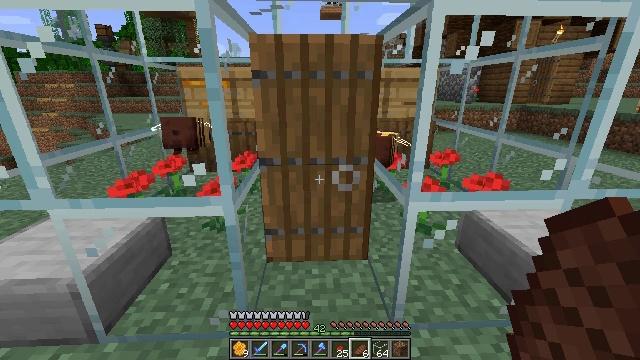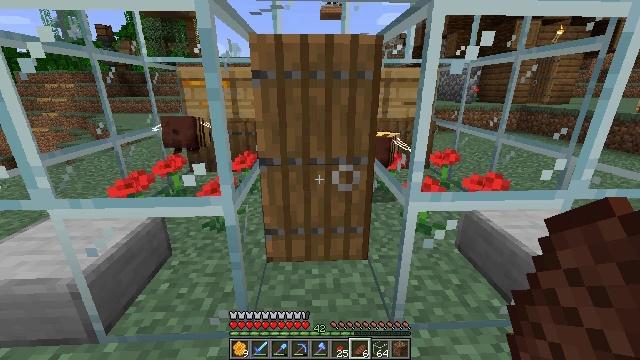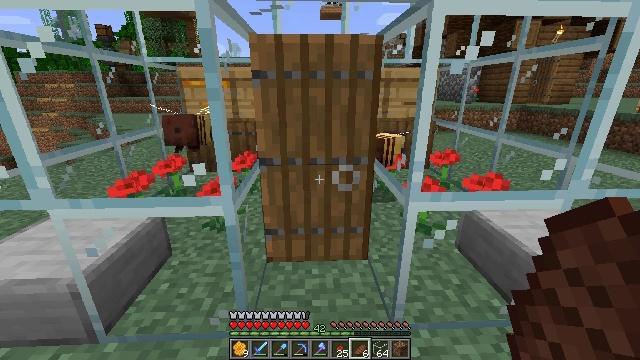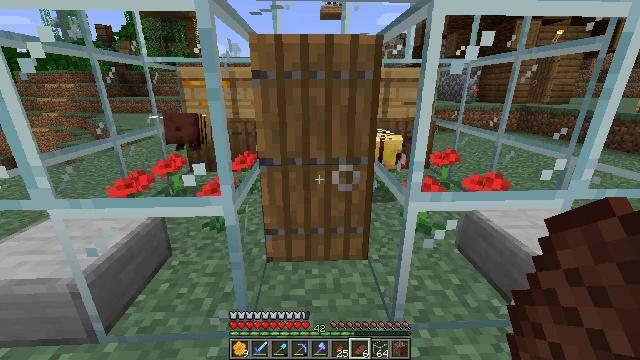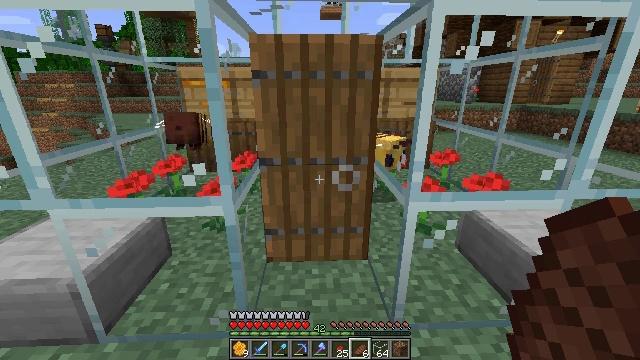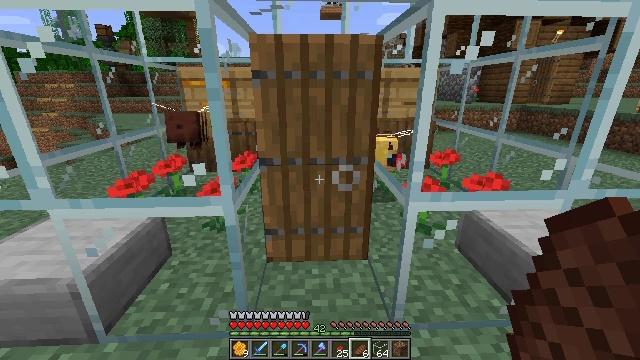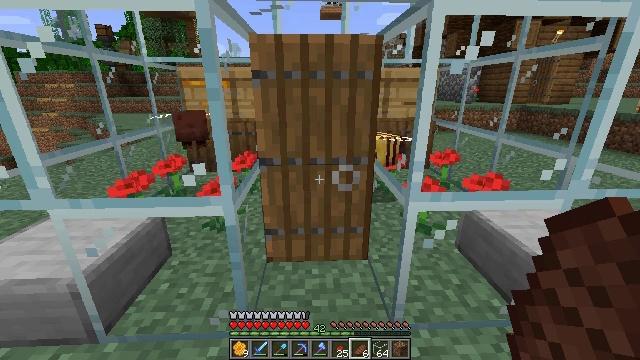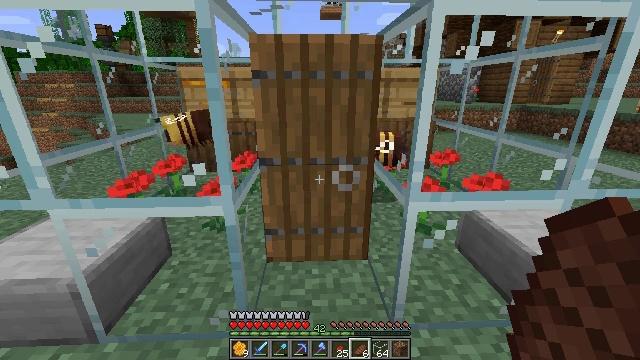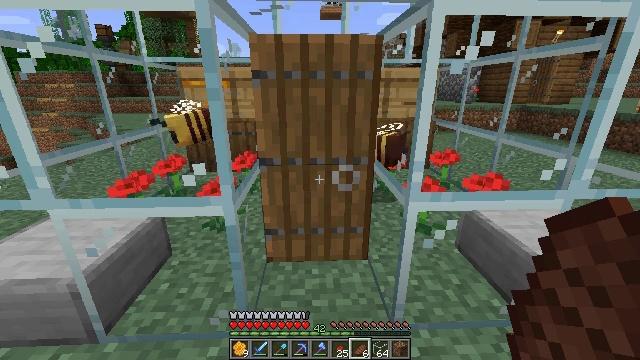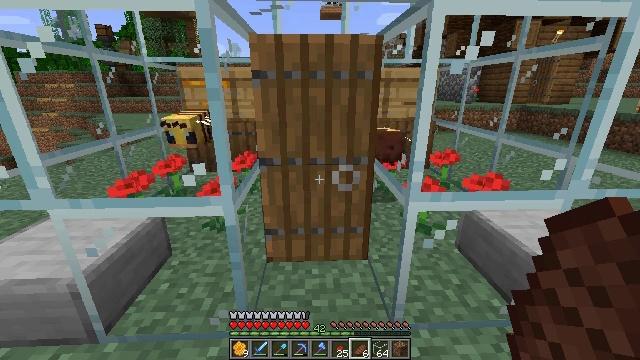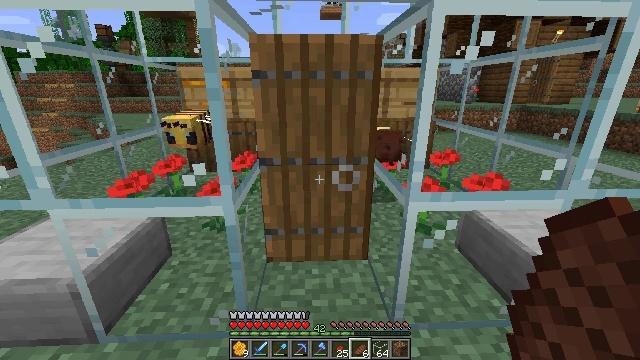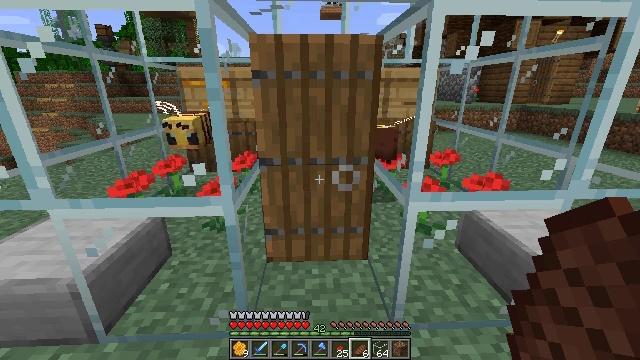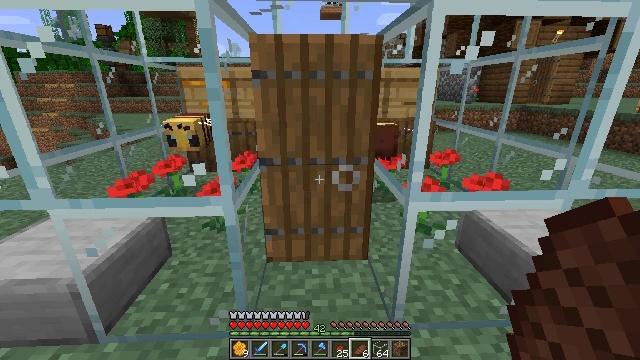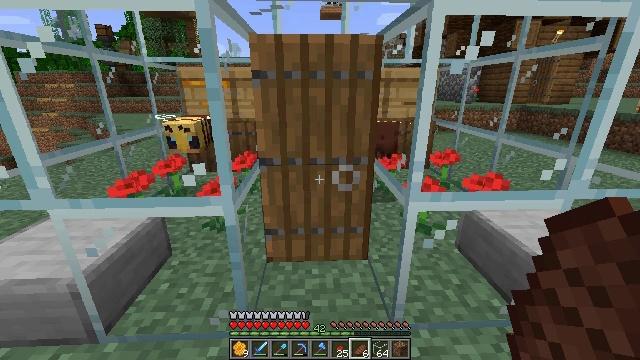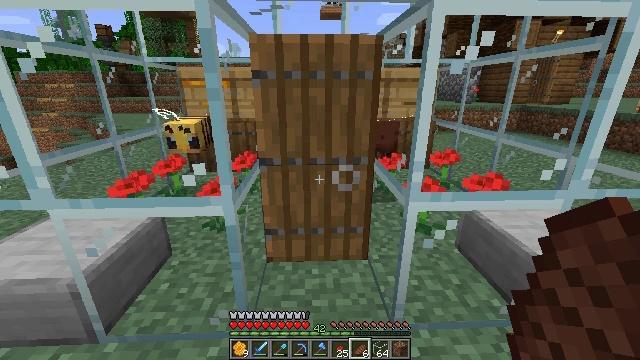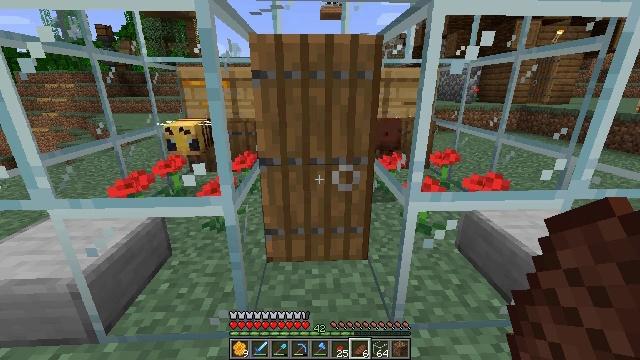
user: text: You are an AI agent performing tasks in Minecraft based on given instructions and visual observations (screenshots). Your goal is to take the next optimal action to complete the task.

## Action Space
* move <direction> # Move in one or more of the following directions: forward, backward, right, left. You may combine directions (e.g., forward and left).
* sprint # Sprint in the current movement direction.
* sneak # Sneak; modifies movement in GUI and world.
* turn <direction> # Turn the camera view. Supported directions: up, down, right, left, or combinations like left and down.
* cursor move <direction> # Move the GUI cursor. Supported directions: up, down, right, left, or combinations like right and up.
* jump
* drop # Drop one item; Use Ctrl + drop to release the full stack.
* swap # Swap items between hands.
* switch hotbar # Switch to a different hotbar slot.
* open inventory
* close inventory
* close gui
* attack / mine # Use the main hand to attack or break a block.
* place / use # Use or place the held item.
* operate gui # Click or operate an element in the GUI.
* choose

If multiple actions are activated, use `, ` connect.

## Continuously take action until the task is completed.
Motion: motion action
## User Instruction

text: Remove the smooth stone slab from a structure.
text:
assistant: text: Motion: no_op
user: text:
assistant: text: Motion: no_op
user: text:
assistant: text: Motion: no_op
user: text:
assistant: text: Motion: no_op
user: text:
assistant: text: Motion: no_op
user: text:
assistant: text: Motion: no_op
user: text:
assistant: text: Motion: no_op
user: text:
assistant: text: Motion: no_op
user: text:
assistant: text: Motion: no_op
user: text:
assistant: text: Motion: no_op
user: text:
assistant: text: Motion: no_op
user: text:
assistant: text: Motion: no_op
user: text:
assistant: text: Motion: no_op
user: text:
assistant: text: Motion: no_op
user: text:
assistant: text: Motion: no_op
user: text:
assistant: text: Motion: no_op
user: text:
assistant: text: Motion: no_op
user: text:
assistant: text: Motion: no_op
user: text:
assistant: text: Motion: no_op
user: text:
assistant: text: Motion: no_op
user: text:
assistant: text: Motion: no_op
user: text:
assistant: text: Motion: no_op
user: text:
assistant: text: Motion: no_op
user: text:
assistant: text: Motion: no_op
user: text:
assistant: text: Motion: no_op
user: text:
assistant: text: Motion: no_op
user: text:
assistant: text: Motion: no_op
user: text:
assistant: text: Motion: no_op
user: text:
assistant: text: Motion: no_op
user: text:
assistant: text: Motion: no_op